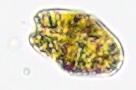
Label: Akashiwo